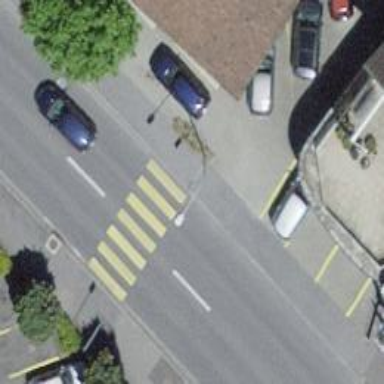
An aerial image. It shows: Marked crossing with zebra stripes on the road.